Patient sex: M
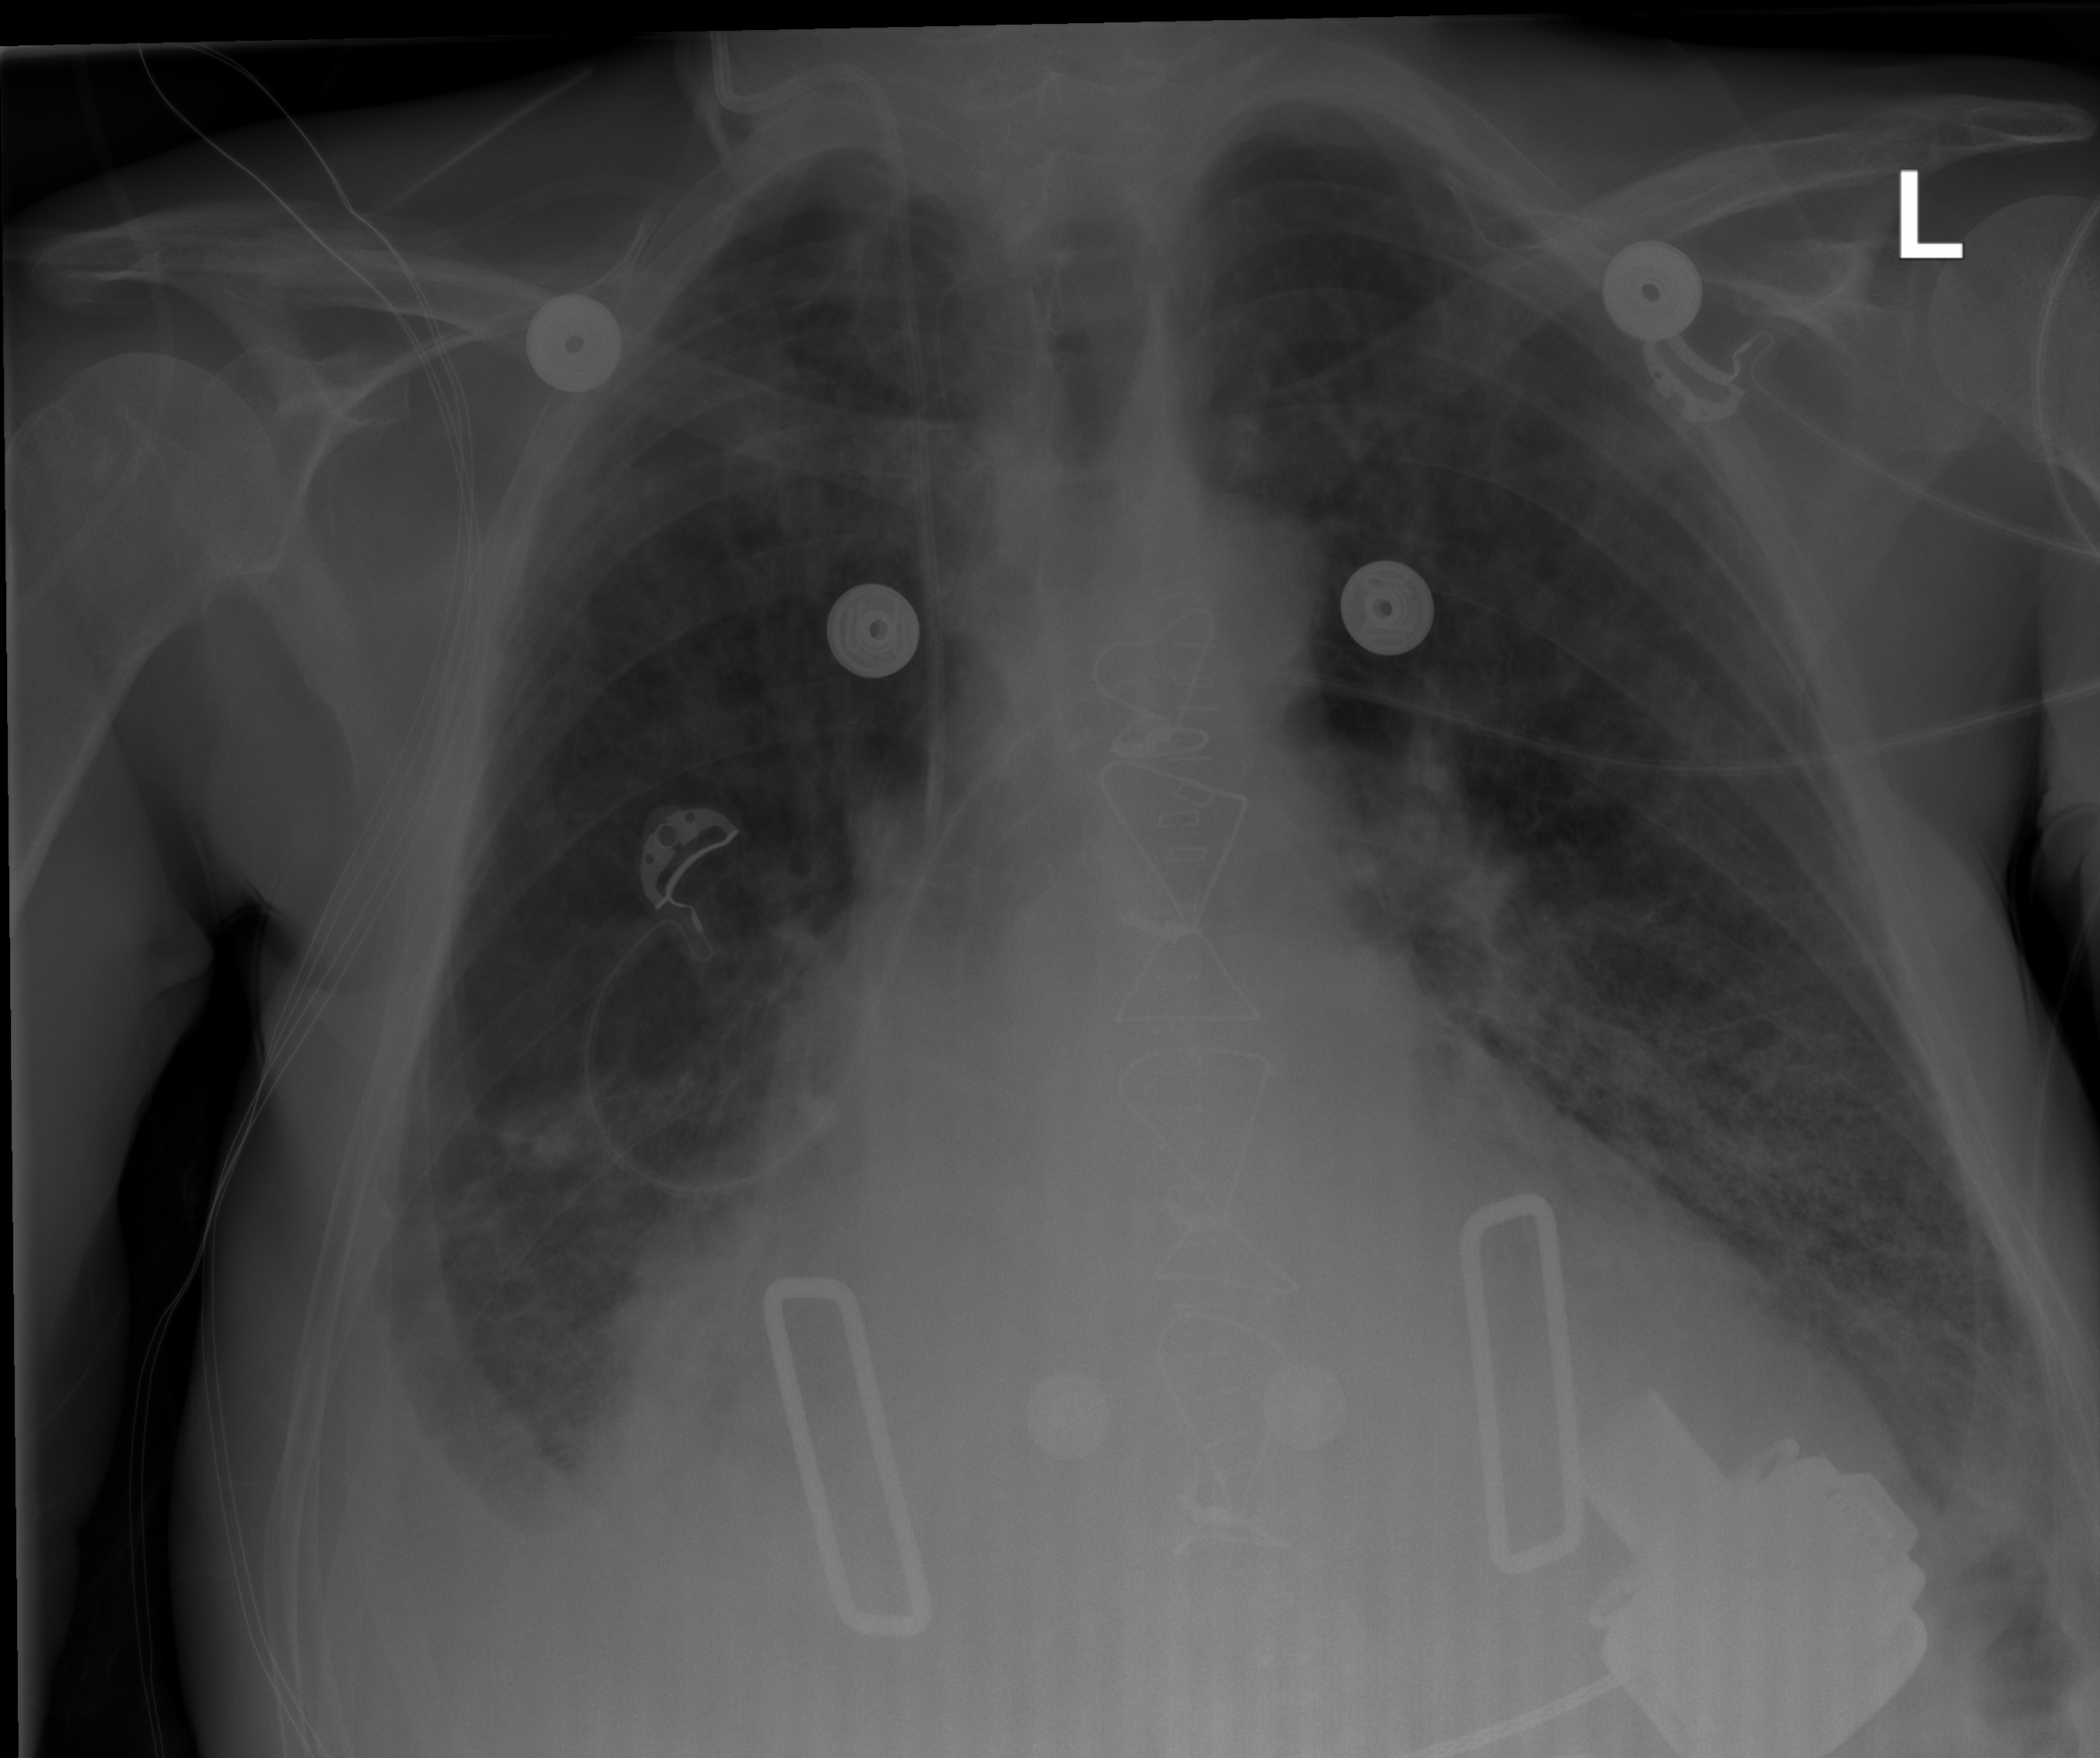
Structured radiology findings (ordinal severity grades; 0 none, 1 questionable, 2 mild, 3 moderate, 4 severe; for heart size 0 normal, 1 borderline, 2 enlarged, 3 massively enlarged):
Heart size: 2
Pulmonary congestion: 0
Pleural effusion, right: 2
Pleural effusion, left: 2
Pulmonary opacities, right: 2
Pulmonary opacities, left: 2
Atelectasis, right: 2
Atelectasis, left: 2